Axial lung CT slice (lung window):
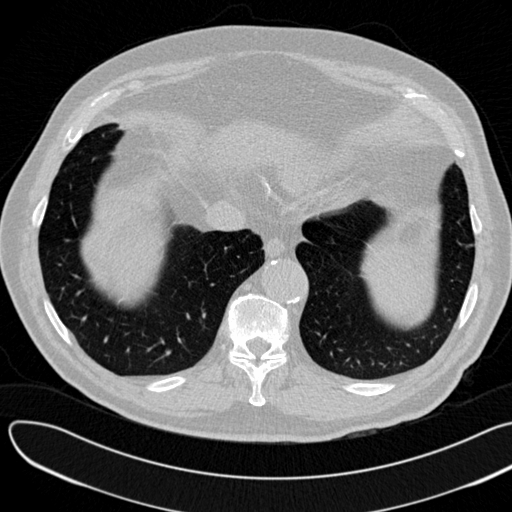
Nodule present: yes
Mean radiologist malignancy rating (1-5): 3